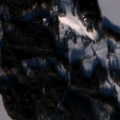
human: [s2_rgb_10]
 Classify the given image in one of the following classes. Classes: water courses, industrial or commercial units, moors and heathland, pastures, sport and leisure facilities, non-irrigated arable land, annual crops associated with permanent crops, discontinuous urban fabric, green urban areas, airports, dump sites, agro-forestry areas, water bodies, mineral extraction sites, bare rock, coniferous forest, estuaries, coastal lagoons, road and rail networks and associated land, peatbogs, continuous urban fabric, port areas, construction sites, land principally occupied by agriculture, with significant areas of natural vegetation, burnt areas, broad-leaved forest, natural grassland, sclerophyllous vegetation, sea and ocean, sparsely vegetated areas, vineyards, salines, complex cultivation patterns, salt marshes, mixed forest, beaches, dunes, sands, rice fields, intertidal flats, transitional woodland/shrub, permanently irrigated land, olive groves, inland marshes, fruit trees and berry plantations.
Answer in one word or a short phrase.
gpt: land principally occupied by agriculture, with significant areas of natural vegetation, coniferous forest, mixed forest, water bodies